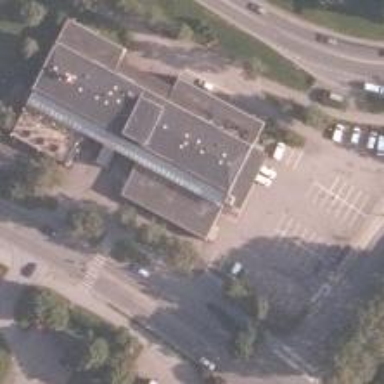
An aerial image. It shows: Post office.